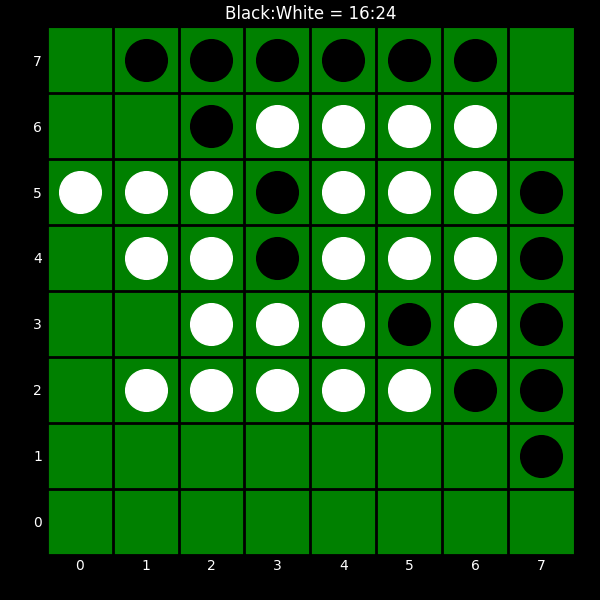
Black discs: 16
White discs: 24